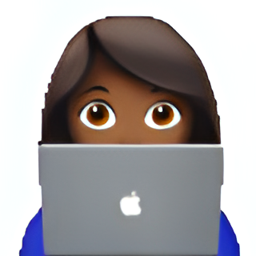
Name: female technologist type 5
Emoji: 👩🏾‍💻
Group: People & Body
Sub-group: person-role